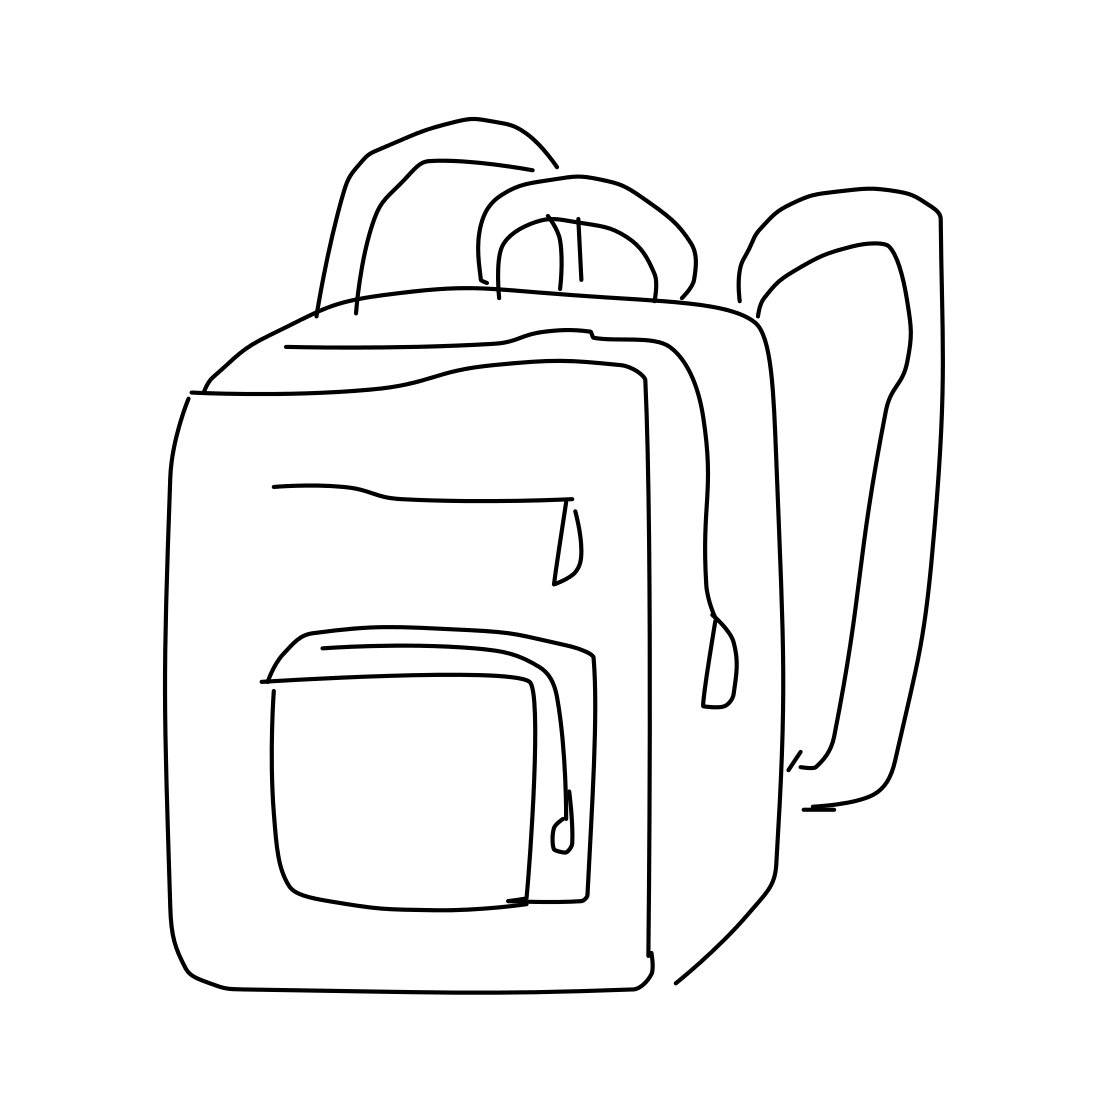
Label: backpack